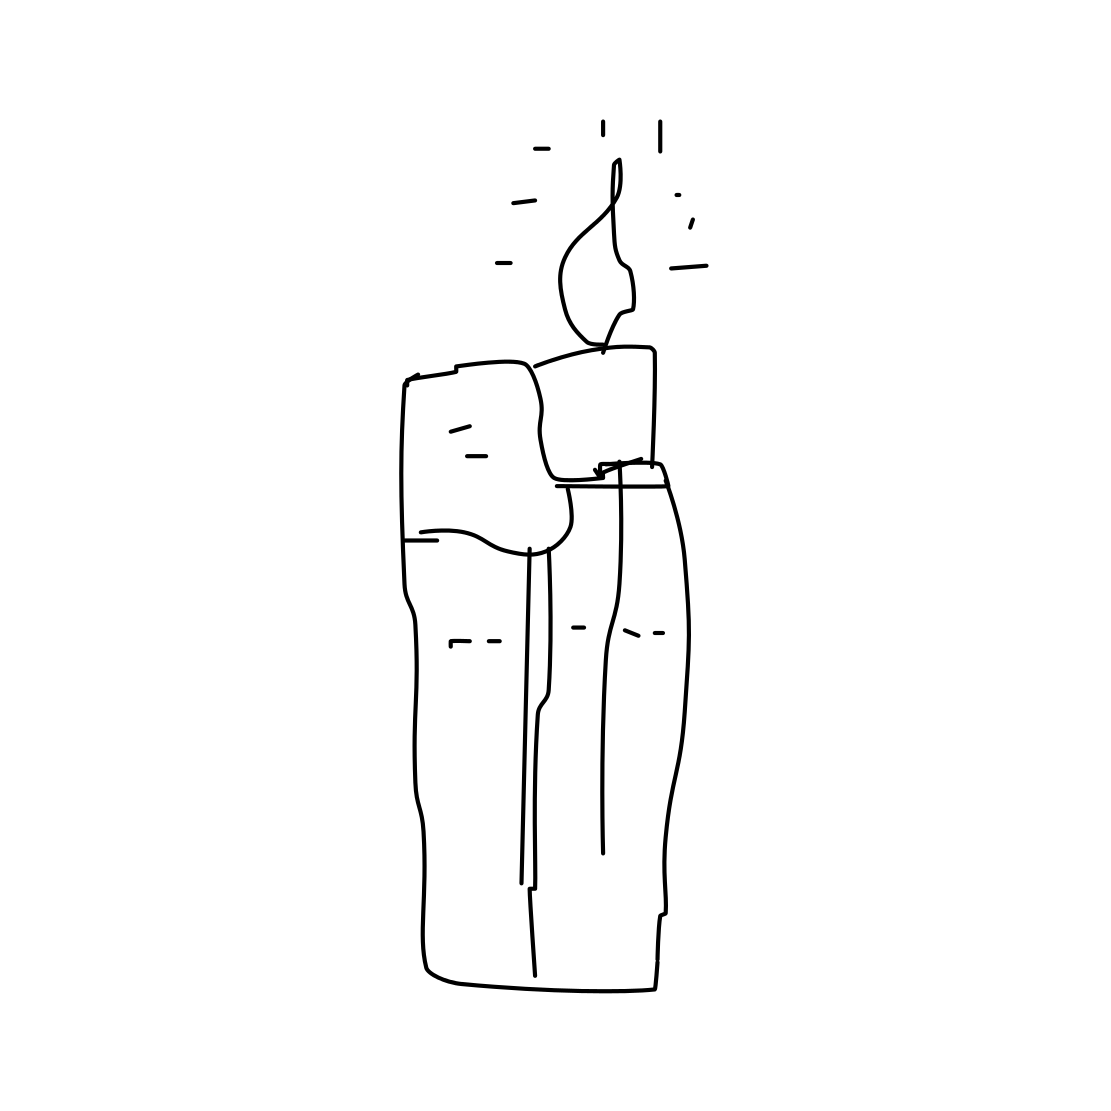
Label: lighter